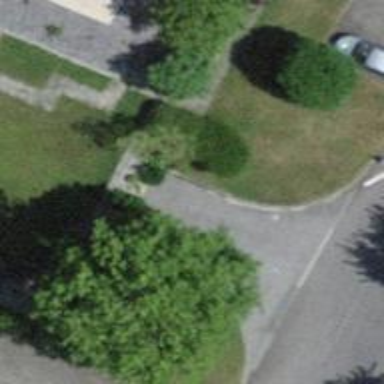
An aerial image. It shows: Parking entrance.